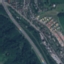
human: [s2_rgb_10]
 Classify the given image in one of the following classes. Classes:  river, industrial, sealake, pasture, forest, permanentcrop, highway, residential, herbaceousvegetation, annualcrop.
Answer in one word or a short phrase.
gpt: Highway